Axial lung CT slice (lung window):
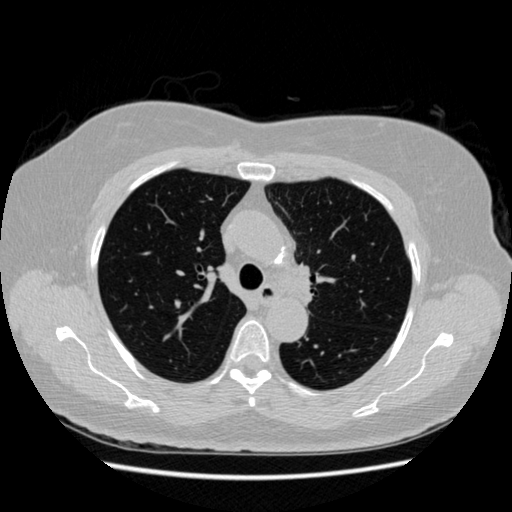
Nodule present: no